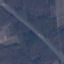
Land use / land cover class: Highway